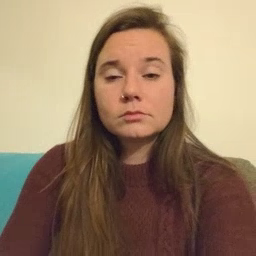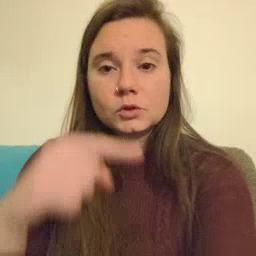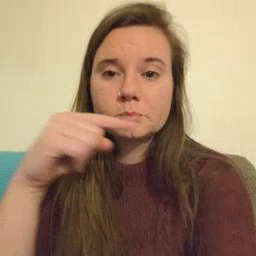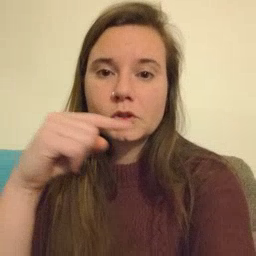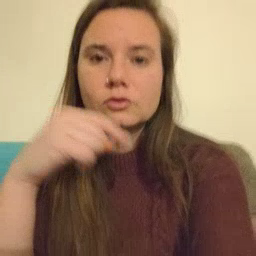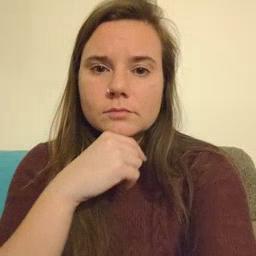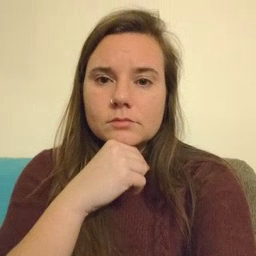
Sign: toothbrush